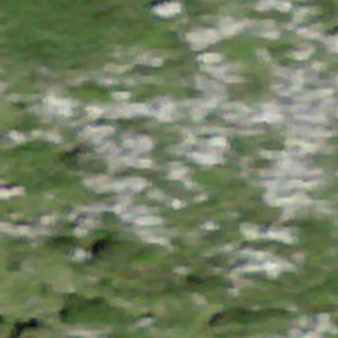
Label: other